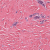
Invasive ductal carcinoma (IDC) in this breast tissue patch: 1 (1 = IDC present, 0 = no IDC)